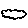
Label: cloud